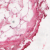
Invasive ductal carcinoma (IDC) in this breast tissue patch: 0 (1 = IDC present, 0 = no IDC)